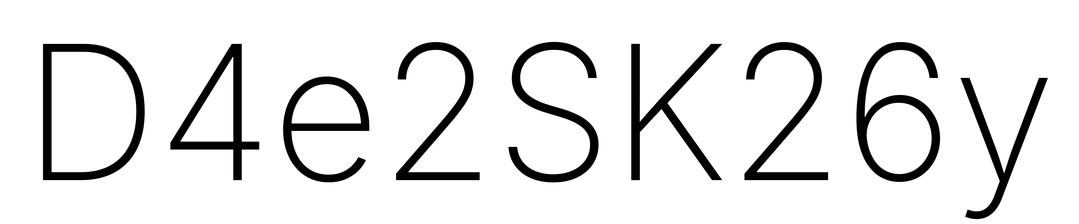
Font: Inter_ExtraLight